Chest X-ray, AP view. Patient: 48 years old, sex F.
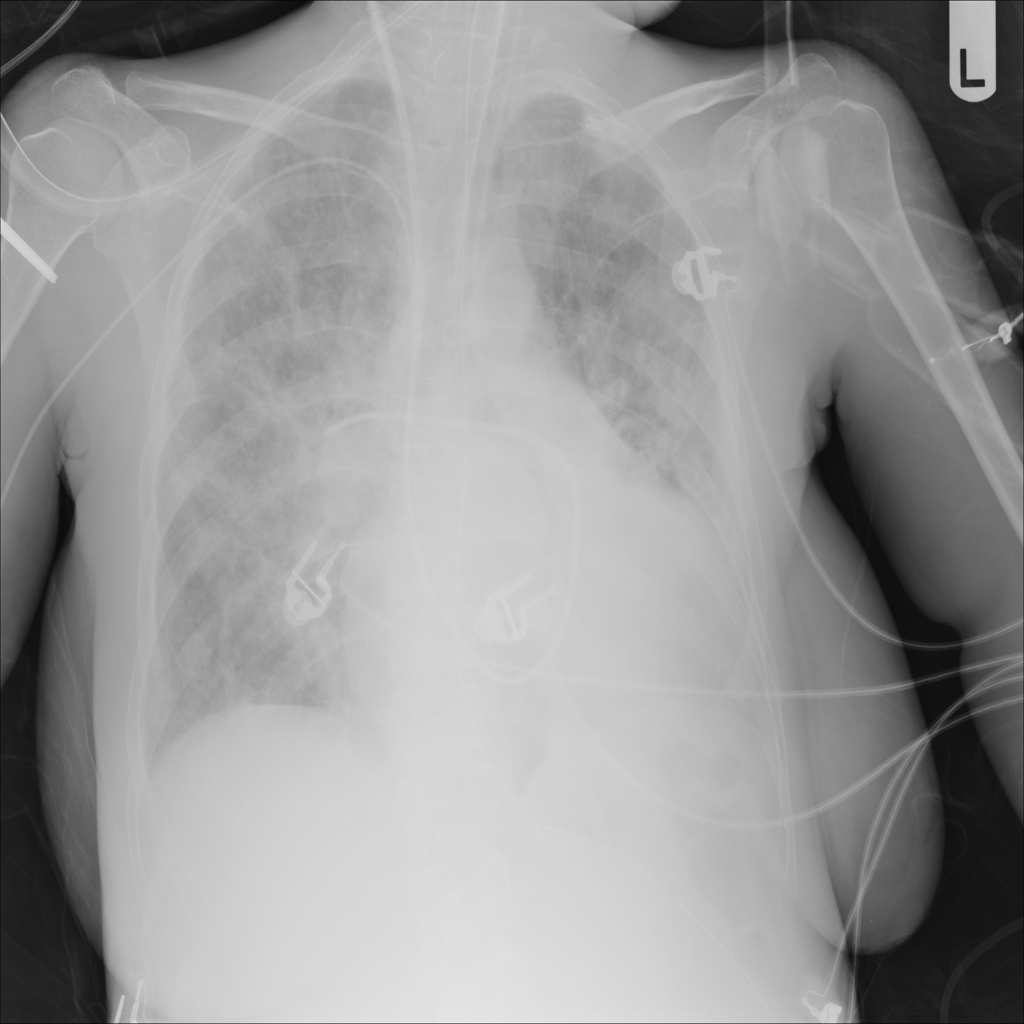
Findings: Atelectasis, Cardiomegaly